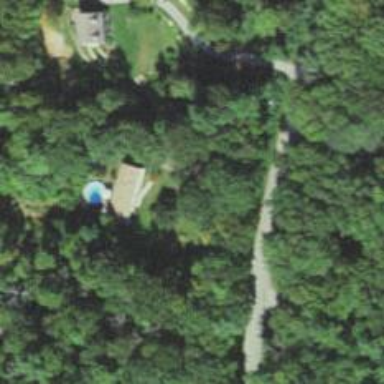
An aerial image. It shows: Residential driveway serving as service road.